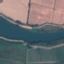
Land use / land cover class: River